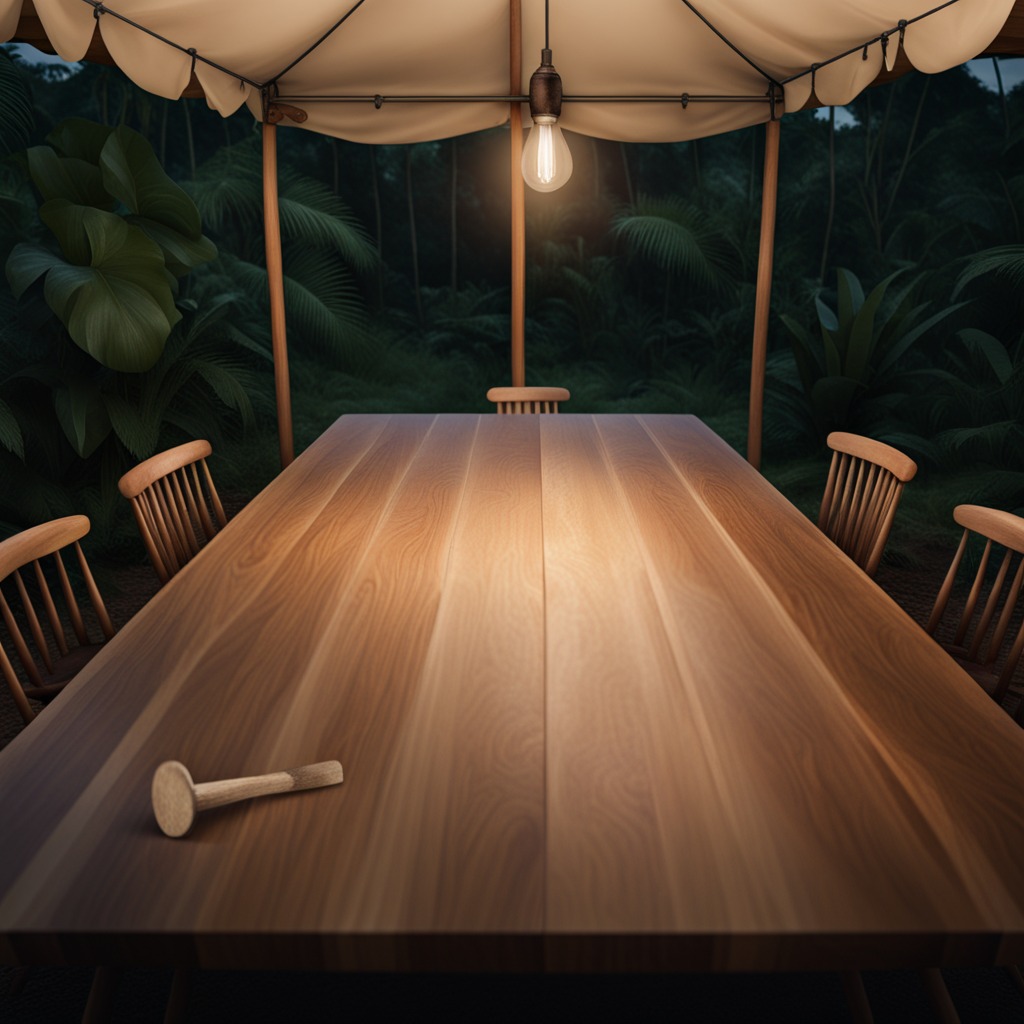
A hammer is lying on the wooden table inside a jungle field workshop tent at night.